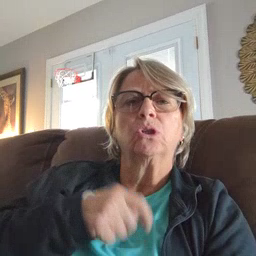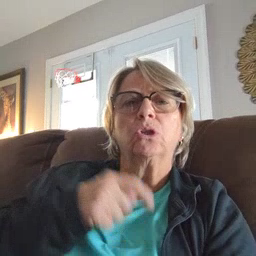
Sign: orange